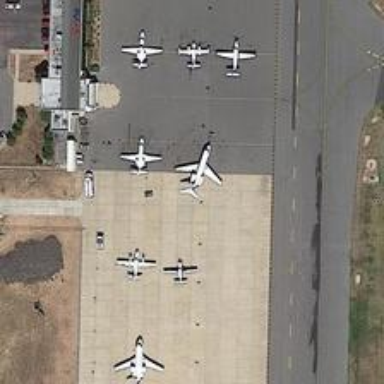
A total of eleven different planes are at the airport .